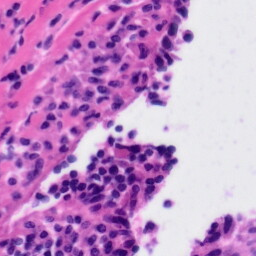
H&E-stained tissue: Tonsil